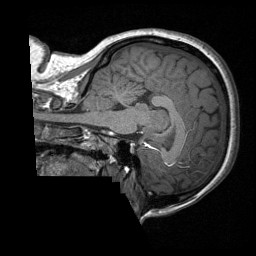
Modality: T1w
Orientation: sagittal
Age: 24
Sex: female
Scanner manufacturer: siemens
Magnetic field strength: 3 T
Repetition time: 1.64 s
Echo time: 0.00234 s